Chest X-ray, PA view. Patient: 48 years old, sex M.
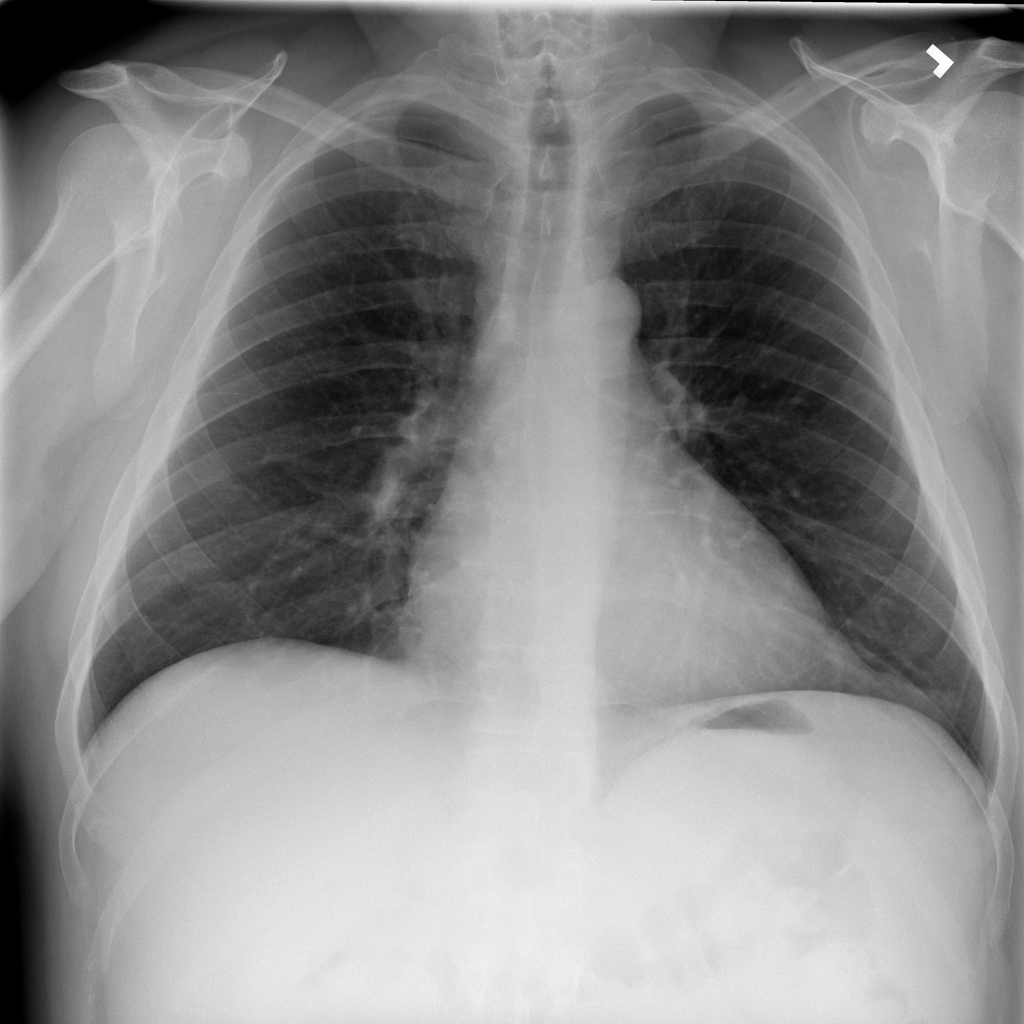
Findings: No Finding